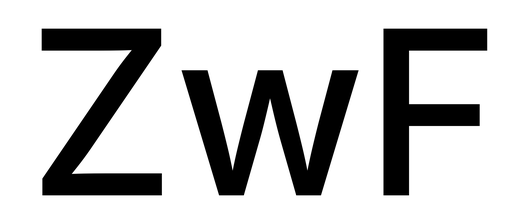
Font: Inter_Medium